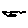
Label: fish